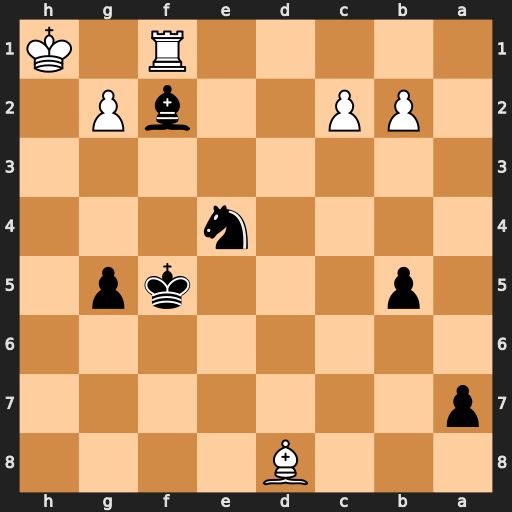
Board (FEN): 3B4/p7/8/1p3kp1/4n3/8/1PP2bP1/5R1K
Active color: b
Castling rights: -
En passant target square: -
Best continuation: Ng3+ Kh2 Nxf1+